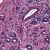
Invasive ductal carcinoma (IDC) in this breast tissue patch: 1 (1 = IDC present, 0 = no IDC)